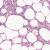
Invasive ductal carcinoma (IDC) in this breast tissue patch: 0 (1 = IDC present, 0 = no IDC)